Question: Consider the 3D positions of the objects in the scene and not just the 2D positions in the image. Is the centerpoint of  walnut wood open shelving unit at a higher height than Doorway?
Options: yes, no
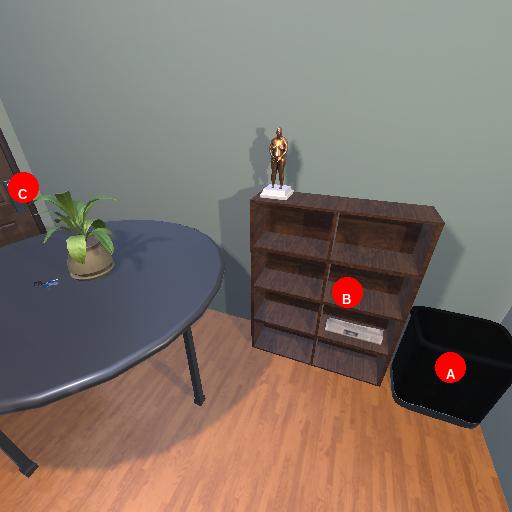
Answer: yes